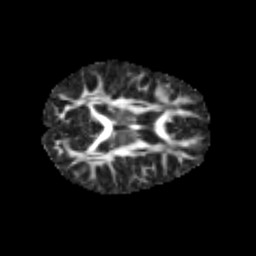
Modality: FA
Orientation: axial
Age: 7
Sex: male
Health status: healthy